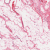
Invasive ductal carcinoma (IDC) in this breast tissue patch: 0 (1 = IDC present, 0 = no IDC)